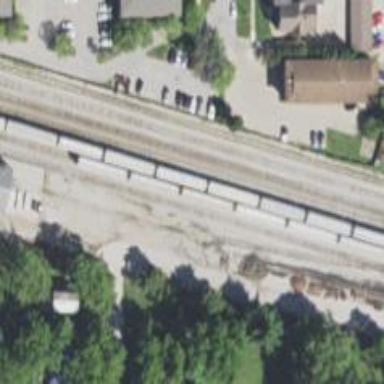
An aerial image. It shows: Railway siding for service.